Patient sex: M
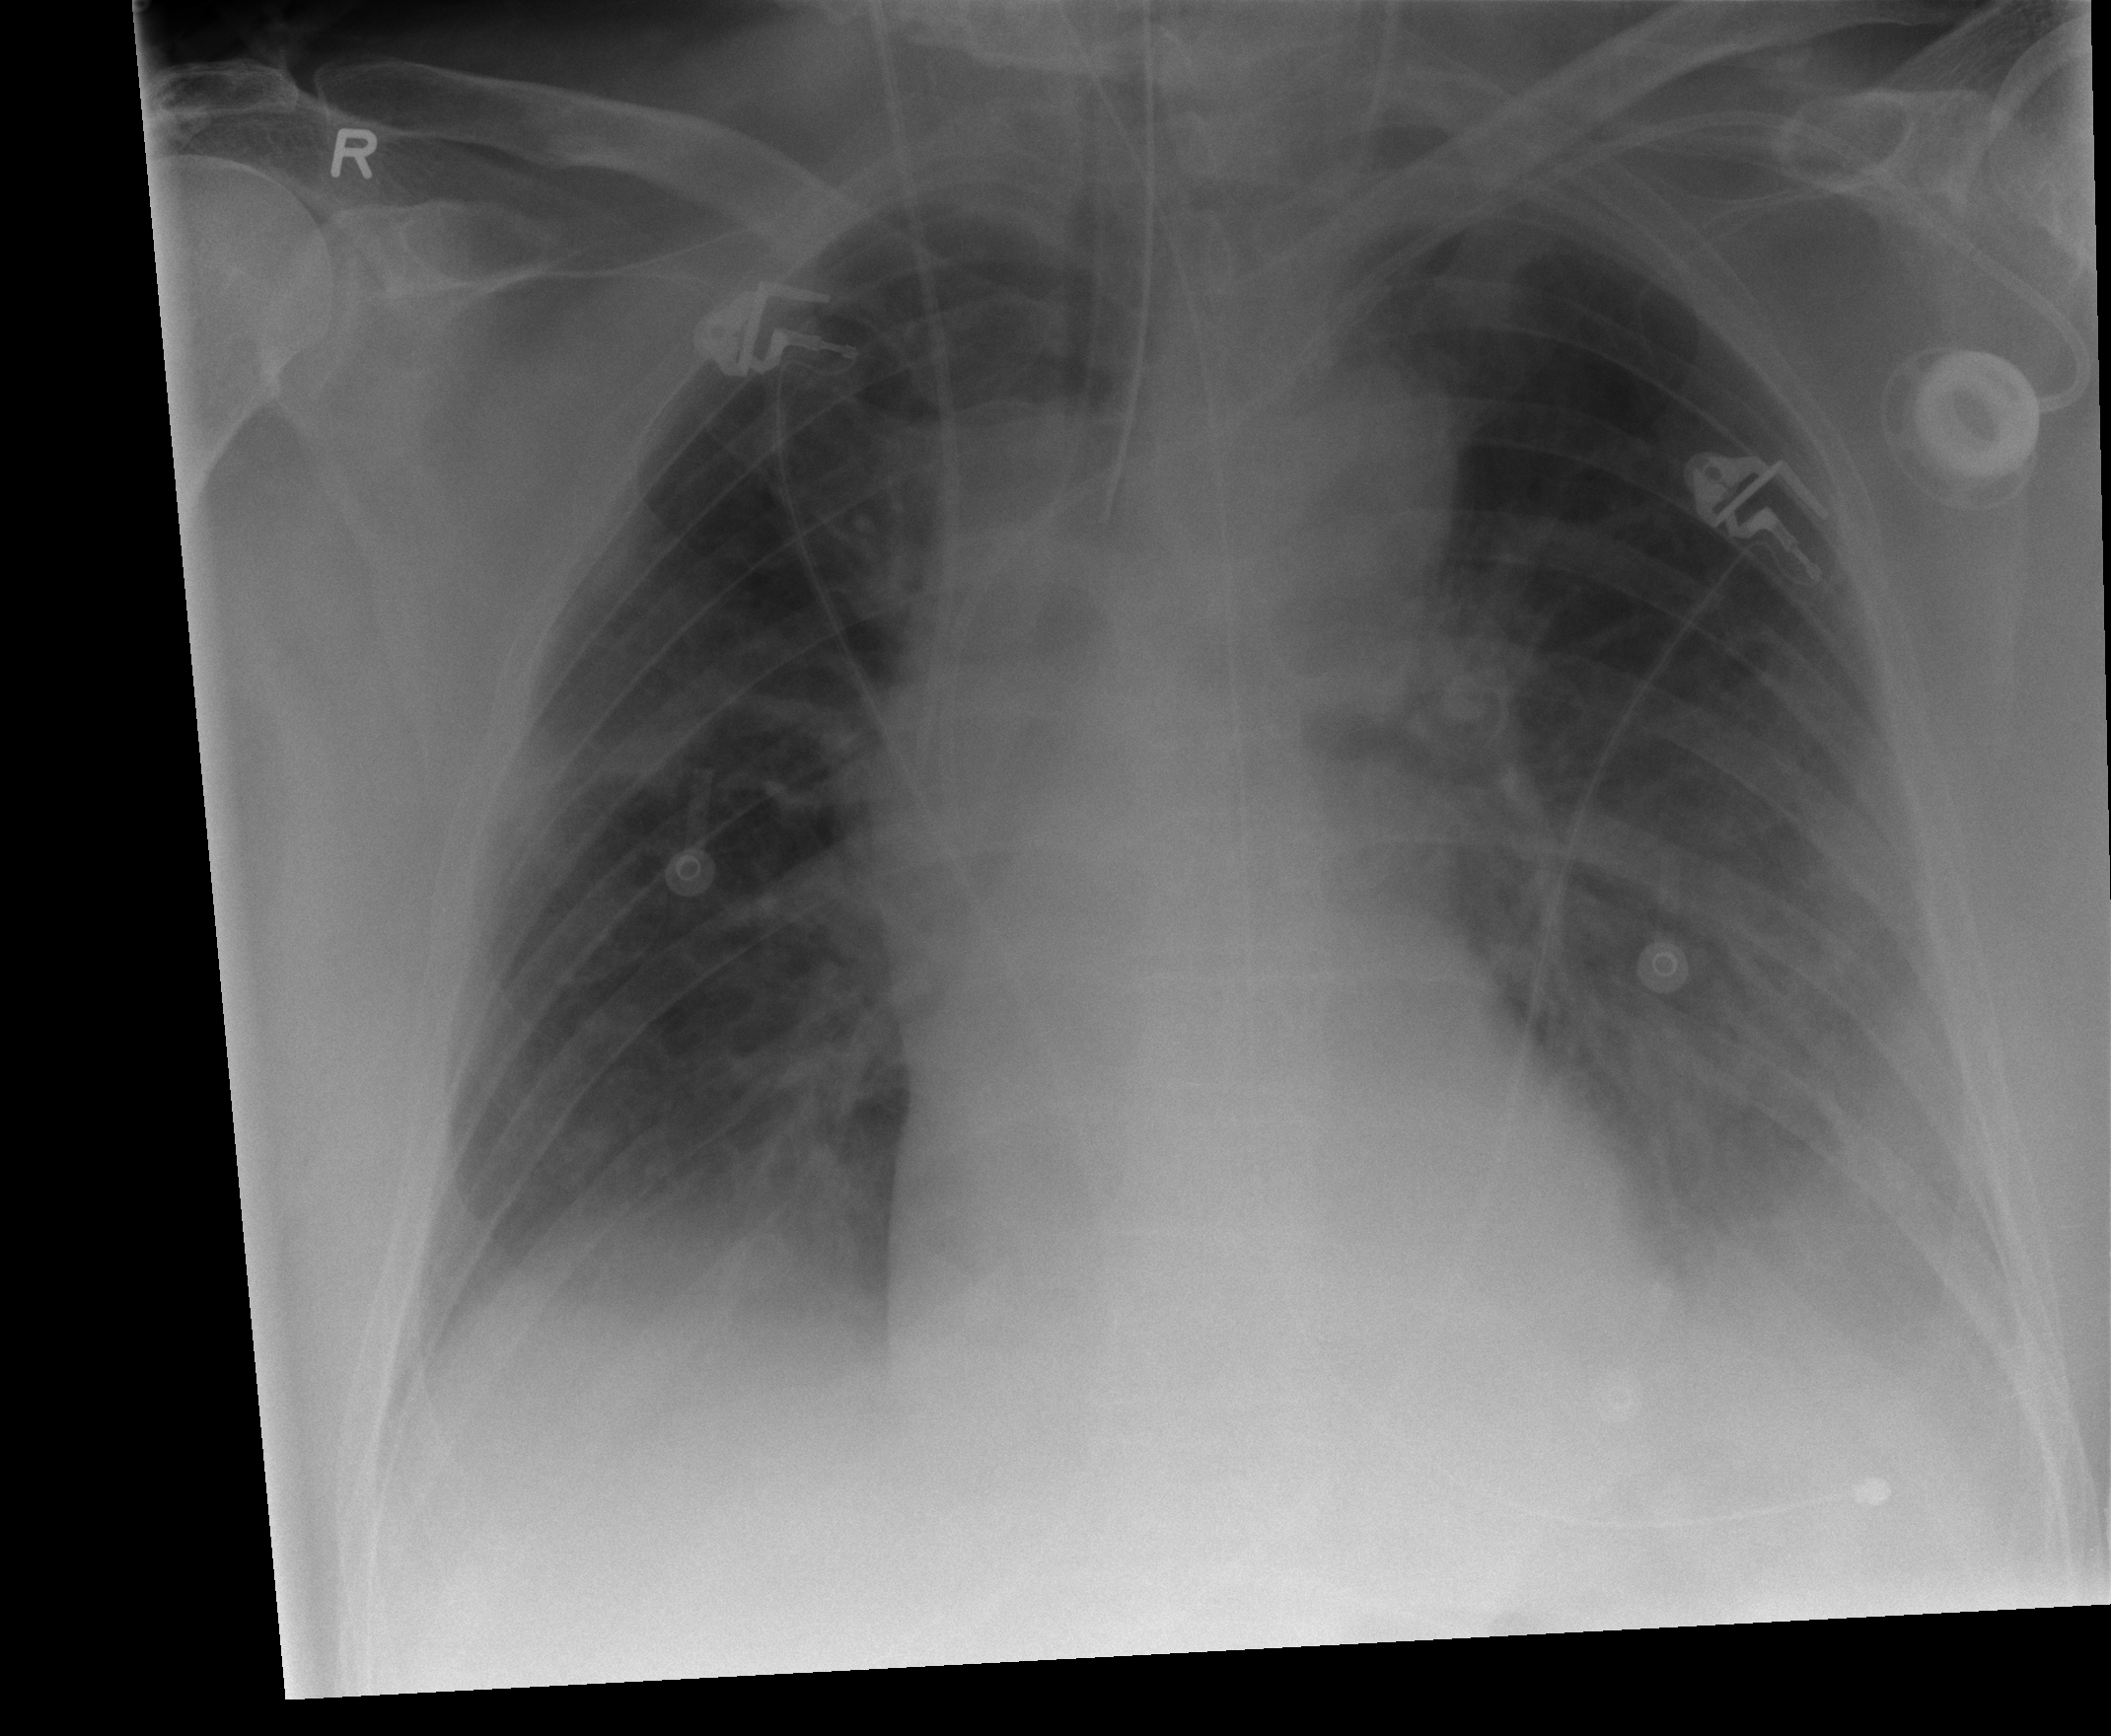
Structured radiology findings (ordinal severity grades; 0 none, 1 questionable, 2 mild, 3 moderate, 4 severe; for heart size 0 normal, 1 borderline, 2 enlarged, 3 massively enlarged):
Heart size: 0
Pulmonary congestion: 2
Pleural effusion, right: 0
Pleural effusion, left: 2
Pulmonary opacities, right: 0
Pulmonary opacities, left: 2
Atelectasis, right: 2
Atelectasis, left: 2